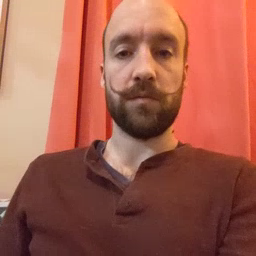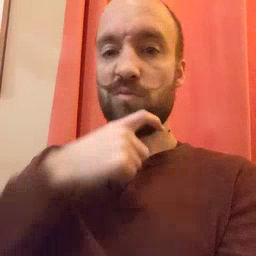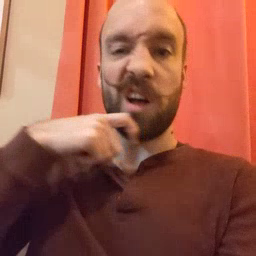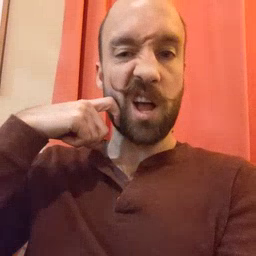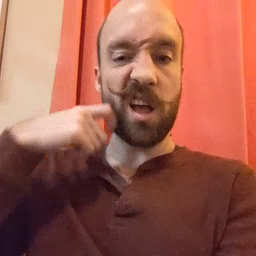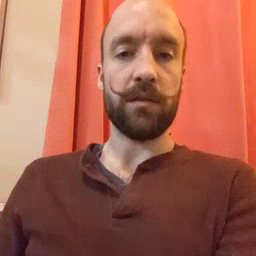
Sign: dry